Interaction volume radius: 5 \u00c5
Interaction volume height: 25 \u00c5
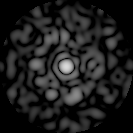
Disorder parameter: 0.8165